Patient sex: M
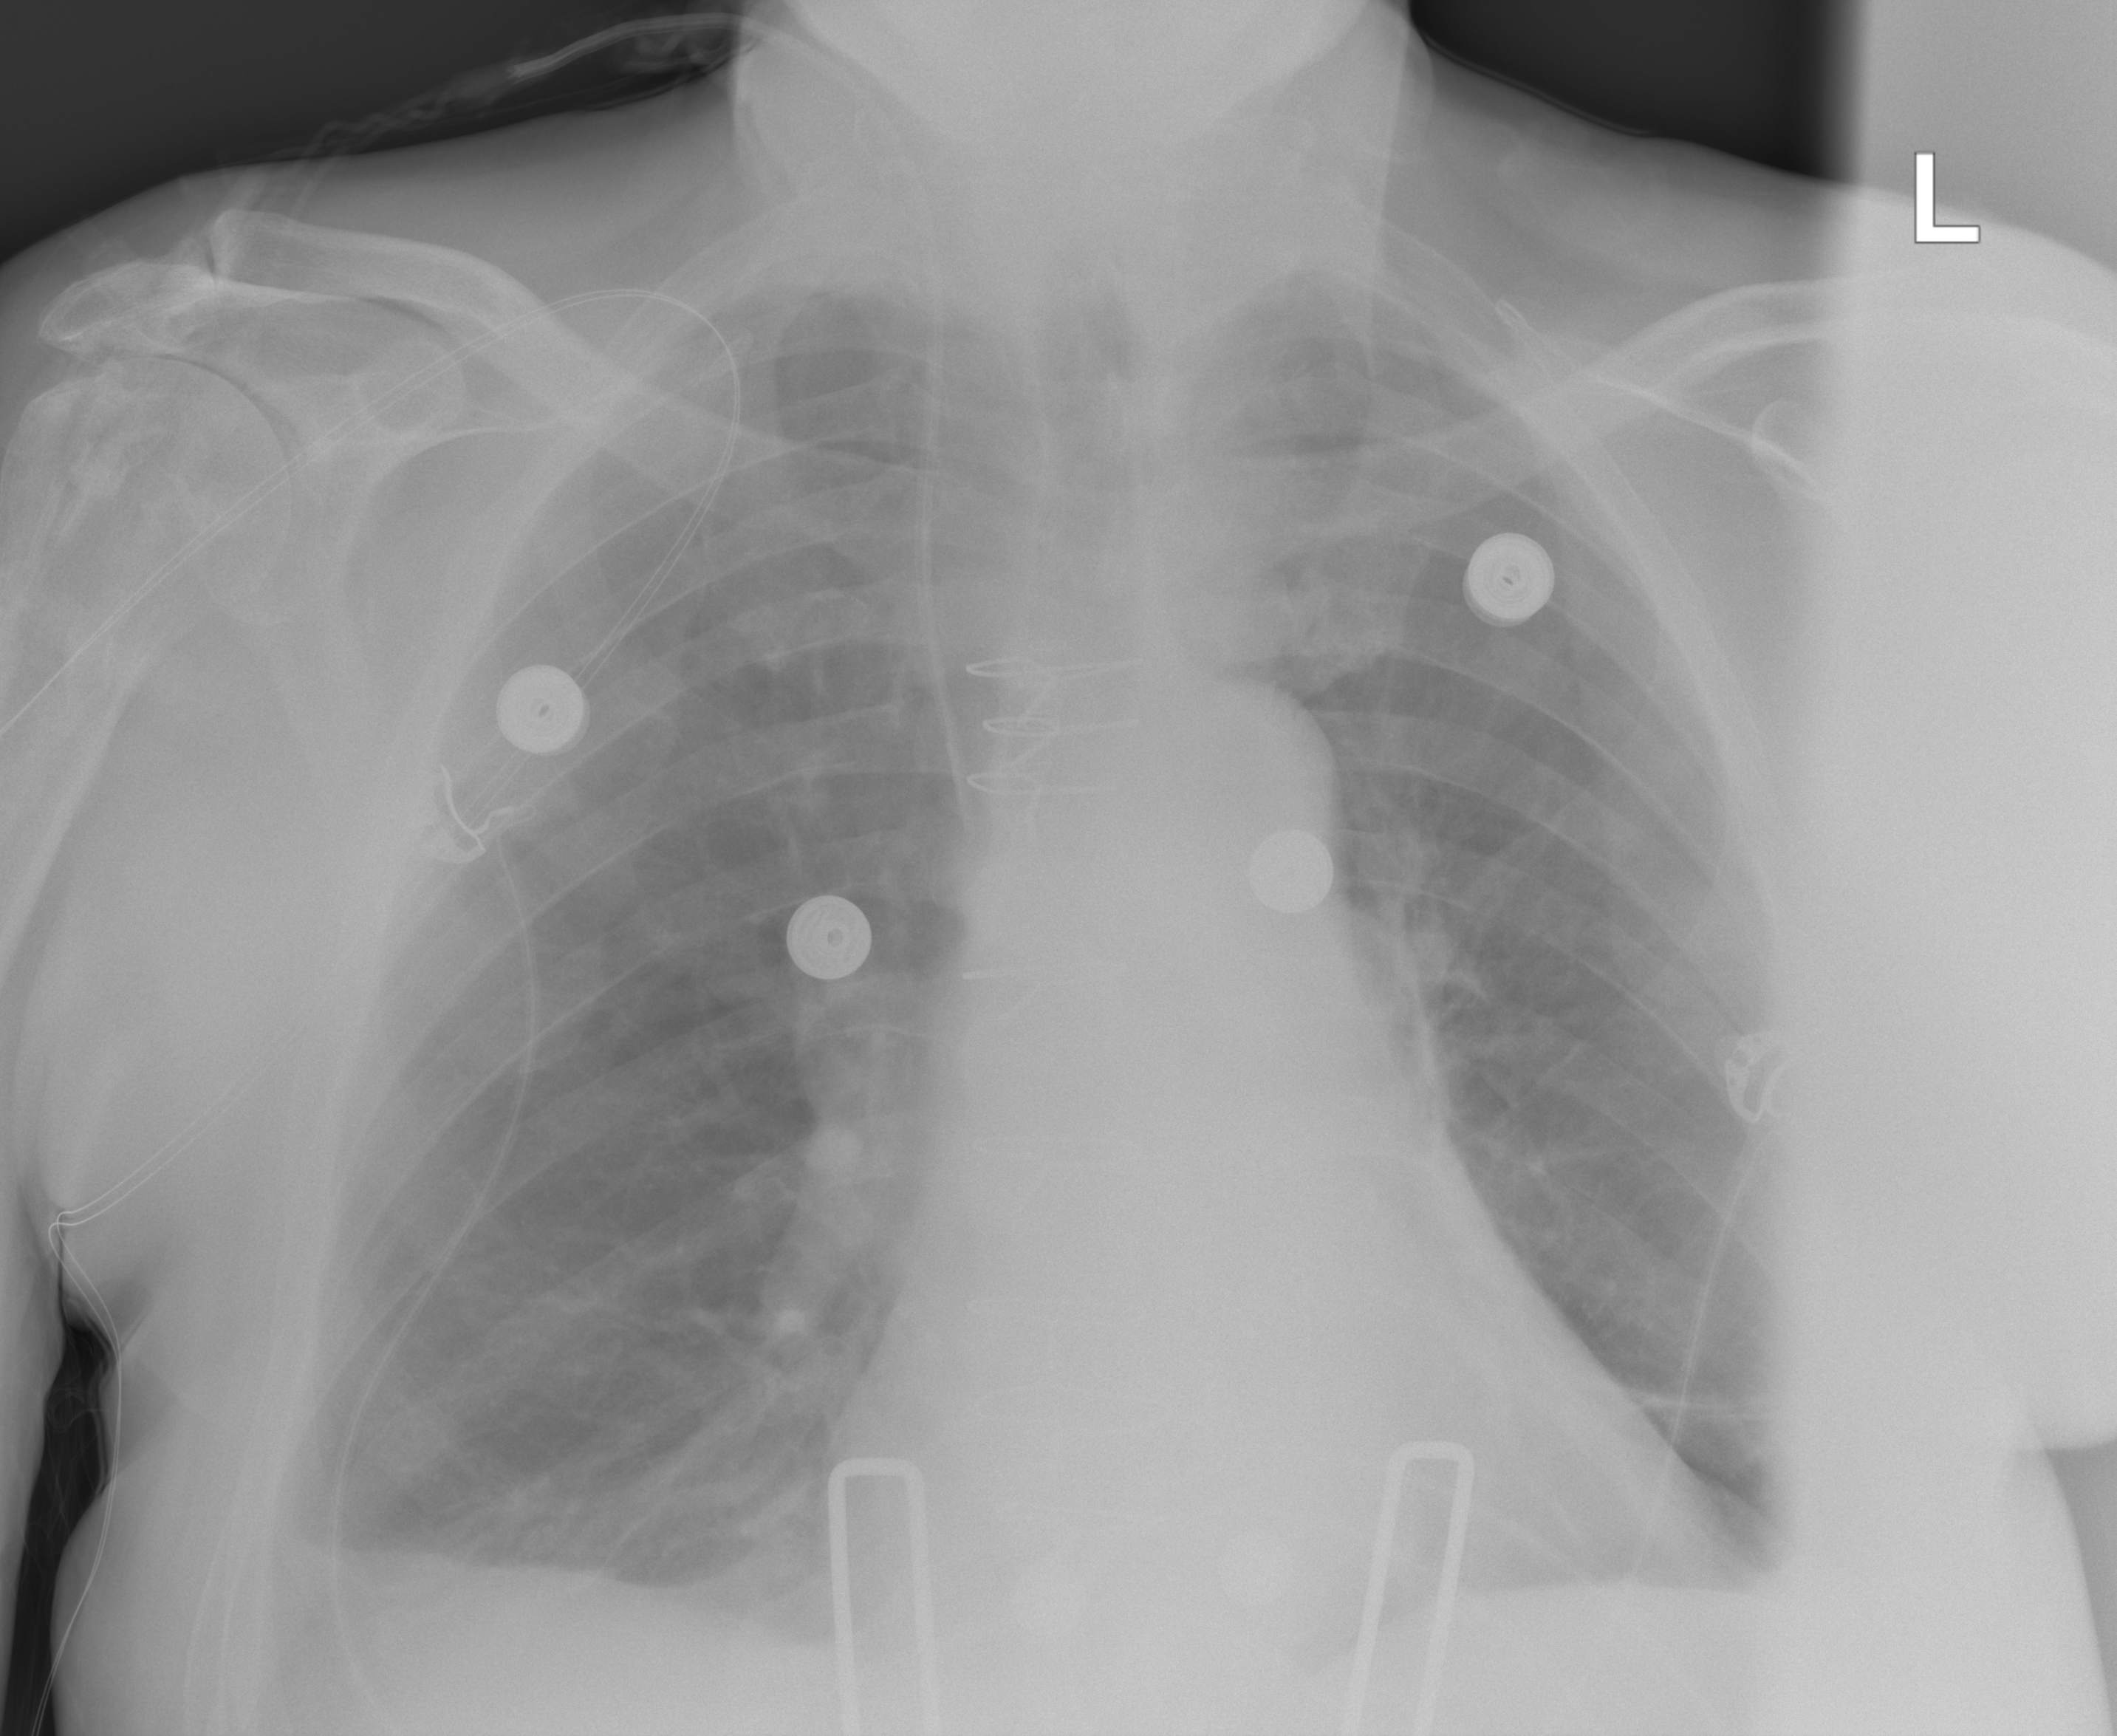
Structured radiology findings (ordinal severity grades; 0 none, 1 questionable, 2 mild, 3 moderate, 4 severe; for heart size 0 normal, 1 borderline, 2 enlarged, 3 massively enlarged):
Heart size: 2
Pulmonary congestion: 0
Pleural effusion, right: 2
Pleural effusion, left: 2
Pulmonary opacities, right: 0
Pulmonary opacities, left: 0
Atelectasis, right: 2
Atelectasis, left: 2